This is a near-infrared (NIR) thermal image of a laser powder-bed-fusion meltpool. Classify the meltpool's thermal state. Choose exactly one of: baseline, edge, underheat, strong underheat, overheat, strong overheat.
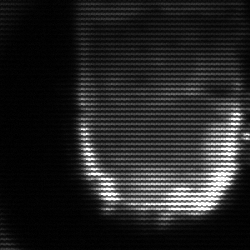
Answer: baseline